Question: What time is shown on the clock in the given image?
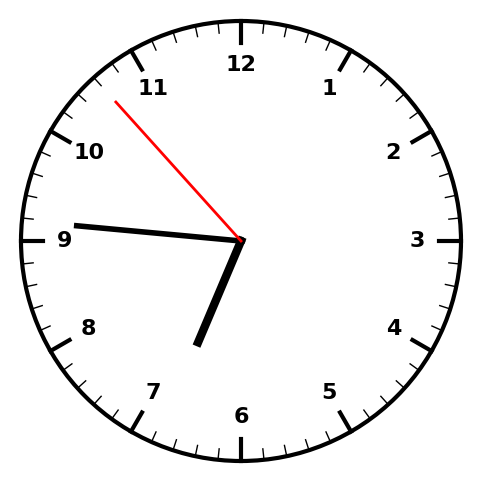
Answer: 06:45:53